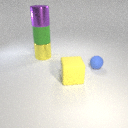
large yellow rubber cube in front of large yellow metal cylinder